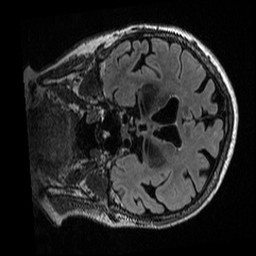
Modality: T2w
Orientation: coronal
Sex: female
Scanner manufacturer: ge
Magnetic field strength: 3 T
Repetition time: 6 s
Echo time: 0.1265 s